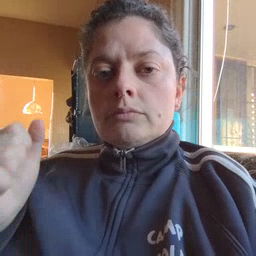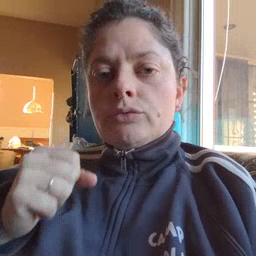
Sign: refrigerator